Field crop: maize
Growth stage: 2
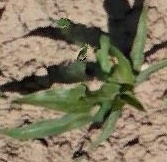
Species: maize